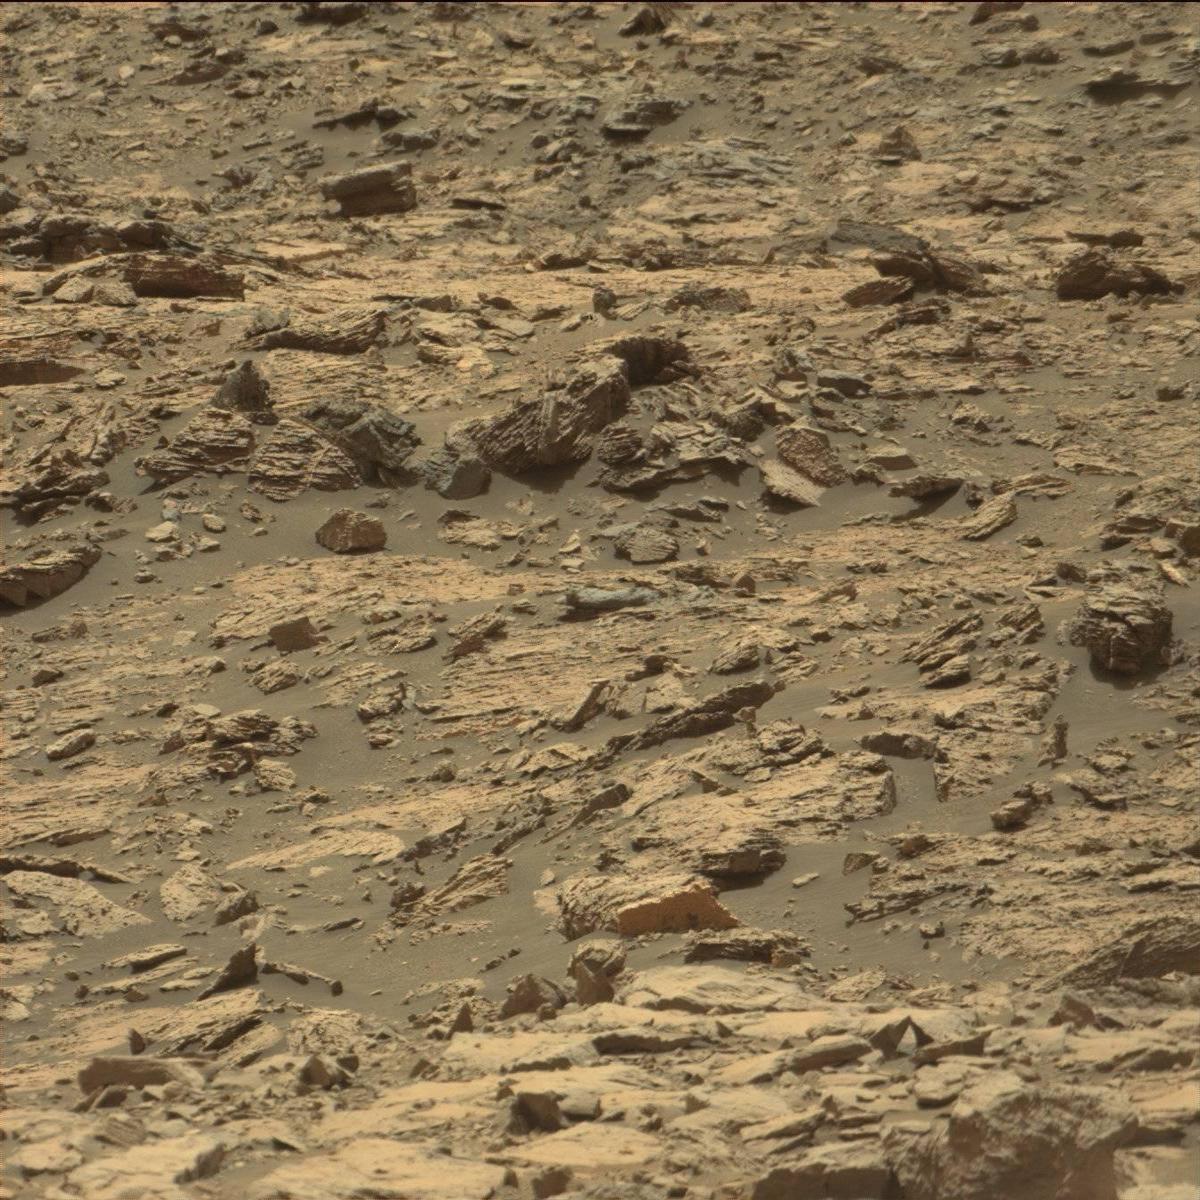
Terrain classes present: Bedrock, Sand / Soil